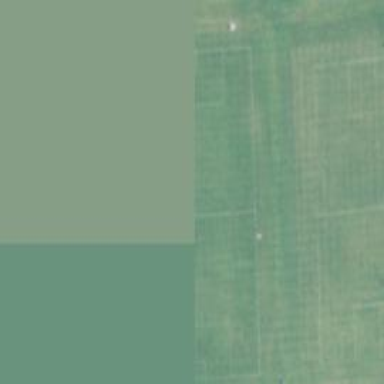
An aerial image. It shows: Soccer pitch for leisureland activities.